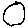
Label: circle